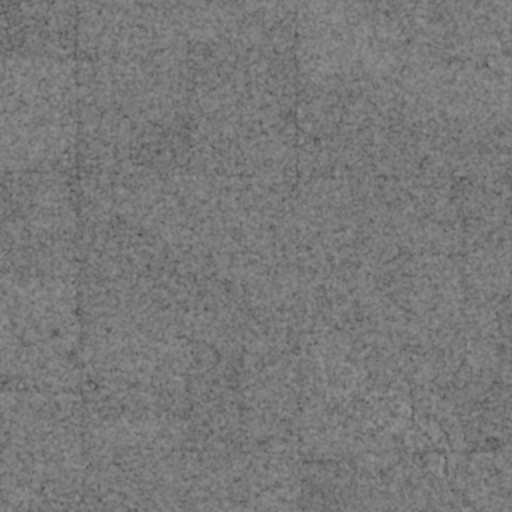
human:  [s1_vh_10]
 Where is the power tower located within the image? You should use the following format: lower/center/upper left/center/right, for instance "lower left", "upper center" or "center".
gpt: The power tower is located in the lower of the image.
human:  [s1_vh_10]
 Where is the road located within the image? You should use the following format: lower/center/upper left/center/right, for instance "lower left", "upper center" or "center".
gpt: There is no road in the image.

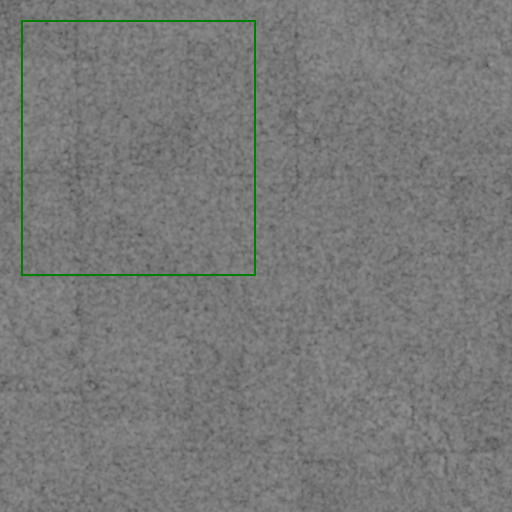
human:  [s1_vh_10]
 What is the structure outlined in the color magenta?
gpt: There is no magenta outline.
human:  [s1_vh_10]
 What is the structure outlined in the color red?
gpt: There is no structure outlined in red.